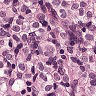
Metastatic tissue present: yes